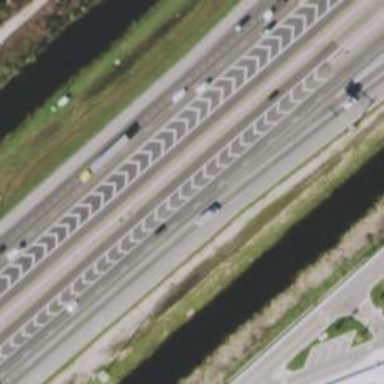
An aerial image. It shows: Motorway junction.